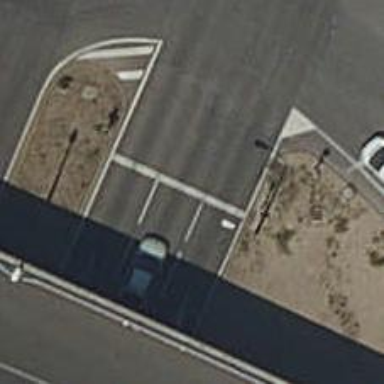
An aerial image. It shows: Road with traffic signals.